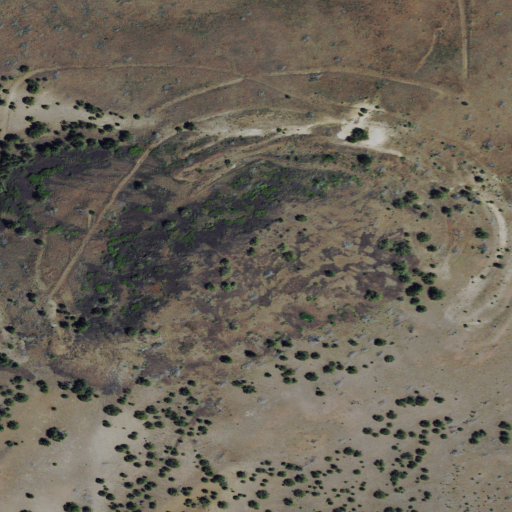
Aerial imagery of mountain in Oregon named Axehandle Butte containing shrub and grassland